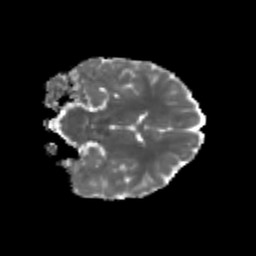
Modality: MD
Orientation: coronal
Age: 20
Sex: female
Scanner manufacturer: siemens
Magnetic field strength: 3 T
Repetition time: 3.5 s
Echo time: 0.113 s